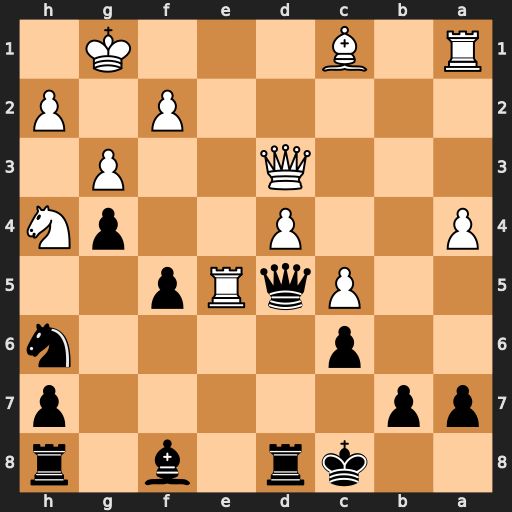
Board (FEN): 2kr1b1r/pp5p/2p4n/2PqRp2/P2P2pN/3Q2P1/5P1P/R1B3K1
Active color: b
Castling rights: -
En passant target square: -
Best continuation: Qxe5